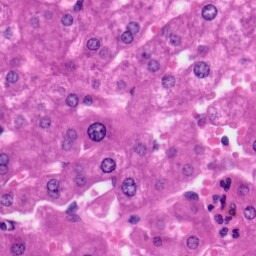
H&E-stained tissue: Liver